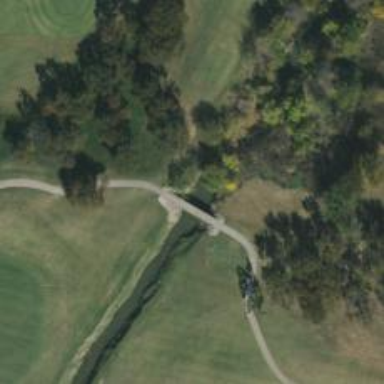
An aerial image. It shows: Service road on bridge designed for golf cartpath.